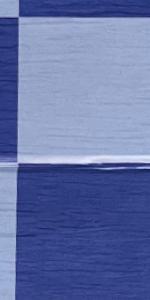
Label: Empty